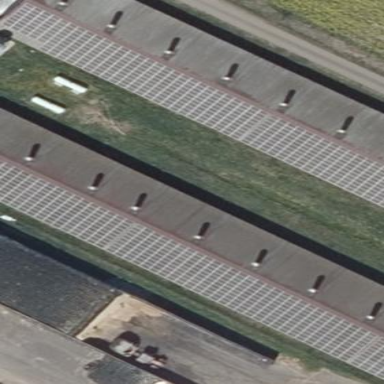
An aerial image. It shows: Building featuring small installation solar photovoltaic panel for electricity generation.